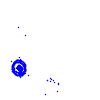
Particle: electron